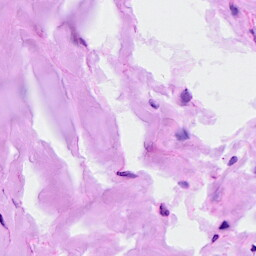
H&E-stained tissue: Breast